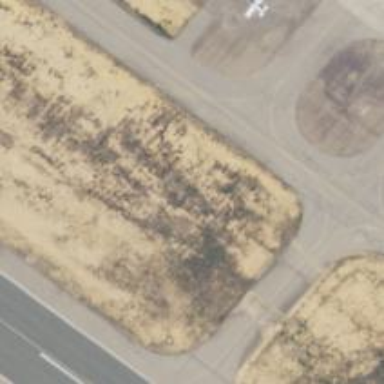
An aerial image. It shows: Image of taxiway at airport.